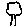
Label: tree